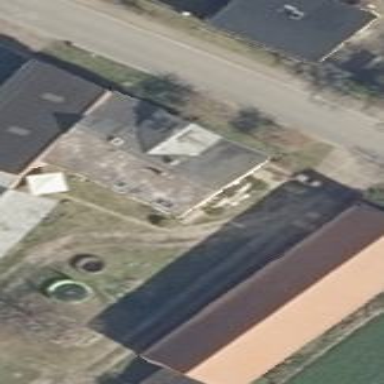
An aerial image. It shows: Detached building with gabled roof.